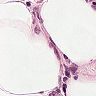
Metastatic tissue present: no